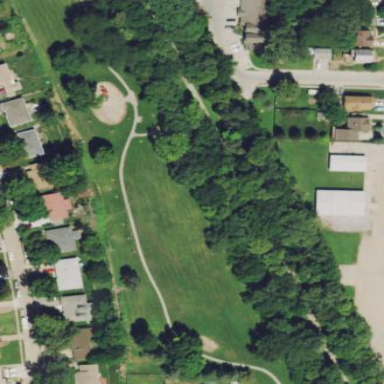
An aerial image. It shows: Park.